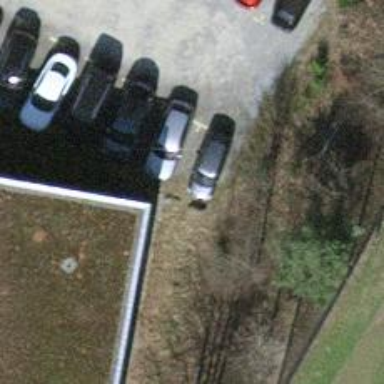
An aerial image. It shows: Charging station.